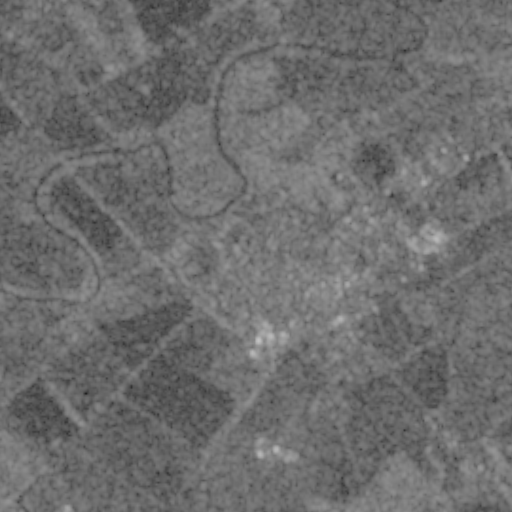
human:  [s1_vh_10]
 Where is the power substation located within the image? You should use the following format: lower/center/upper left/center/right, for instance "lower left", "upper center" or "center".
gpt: The power substation is located in the lower center of the image.
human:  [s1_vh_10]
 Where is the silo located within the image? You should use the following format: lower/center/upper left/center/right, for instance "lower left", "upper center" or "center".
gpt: The silo is located in the center right of the image.
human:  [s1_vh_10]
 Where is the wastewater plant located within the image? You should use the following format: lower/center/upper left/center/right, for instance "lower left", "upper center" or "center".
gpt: The wastewater plant is located in the center left of the image.
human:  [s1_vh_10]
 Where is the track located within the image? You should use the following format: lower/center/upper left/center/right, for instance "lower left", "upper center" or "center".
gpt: There is no track in the image.

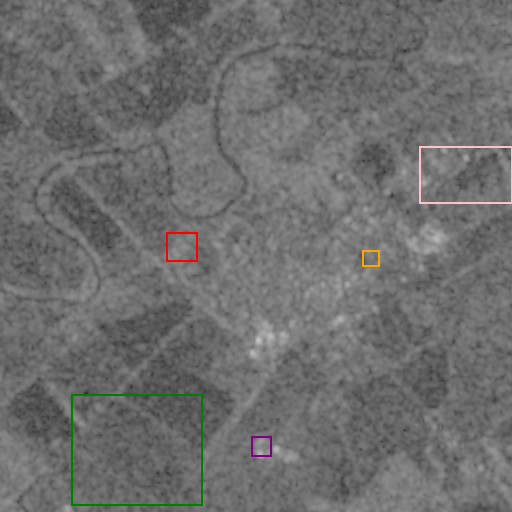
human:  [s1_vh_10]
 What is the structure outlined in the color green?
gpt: The structure outlined in green is a crop field.
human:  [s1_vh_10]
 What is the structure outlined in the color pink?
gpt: The structure outlined in pink is a park.
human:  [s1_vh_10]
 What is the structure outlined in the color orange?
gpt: The structure outlined in orange is a parking lot.
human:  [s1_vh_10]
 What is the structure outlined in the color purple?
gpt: The structure outlined in purple is a power substation.
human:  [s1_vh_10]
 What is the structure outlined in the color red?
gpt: The structure outlined in red is a wastewater plant.
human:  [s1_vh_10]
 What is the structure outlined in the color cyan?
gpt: There is no cyan outline.